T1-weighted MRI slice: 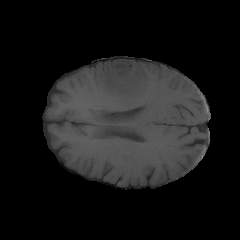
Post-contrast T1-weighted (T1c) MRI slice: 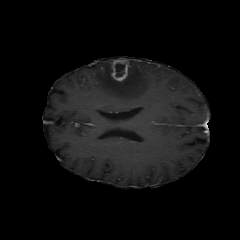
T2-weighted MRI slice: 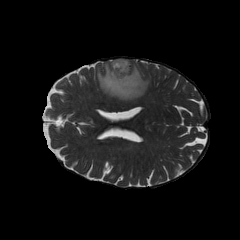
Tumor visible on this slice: yes